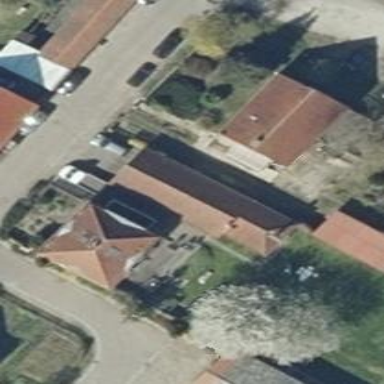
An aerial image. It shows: Shed.